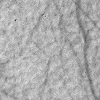
Atmospheric dust classification: not_dusty